Interaction volume radius: 5 \u00c5
Interaction volume height: 30 \u00c5
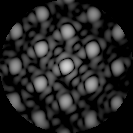
Disorder parameter: 0.1375